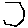
Label: hexagon